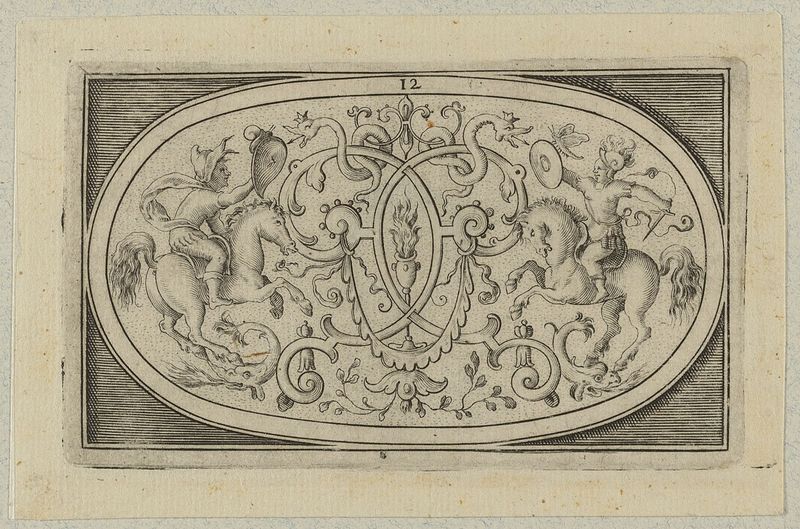
Titel: Dosendeckel
Künstler: Heinrich Ullrich
Standort: Hamburg
Institution: Museum für Kunst und Gewerbe Hamburg
Schlagwörter: kampf, renaissance, pferd, reiter, reiten, papier, grafik, graphik, ornamente, fotografie, photographie, druckgraphik, druckgrafik, stich, kupferstich, groteske, gerippt, reiterbildnis, reproduktionen, druckerzeugnisse, schweifwerk, ornamentstich, vorlageblätter, schweifgroteske